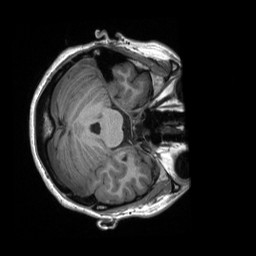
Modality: T1w
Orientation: axial
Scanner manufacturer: siemens
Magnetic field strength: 3 T
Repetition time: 2.3 s
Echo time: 0.00232 s